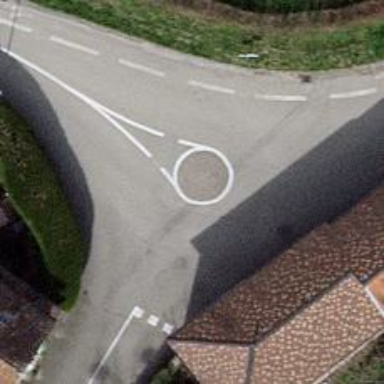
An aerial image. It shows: Mini roundabout on the road.